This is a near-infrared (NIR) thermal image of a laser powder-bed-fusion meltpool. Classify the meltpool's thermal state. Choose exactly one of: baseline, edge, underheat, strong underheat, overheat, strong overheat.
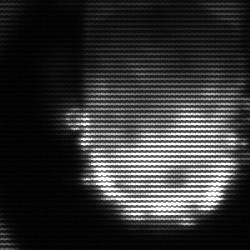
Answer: baseline